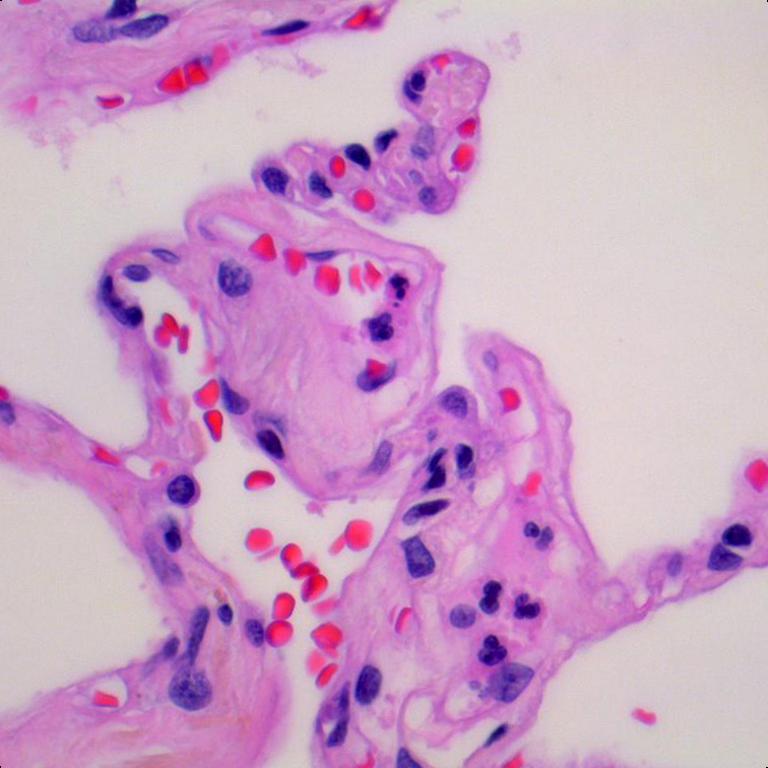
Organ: lung
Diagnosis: benign